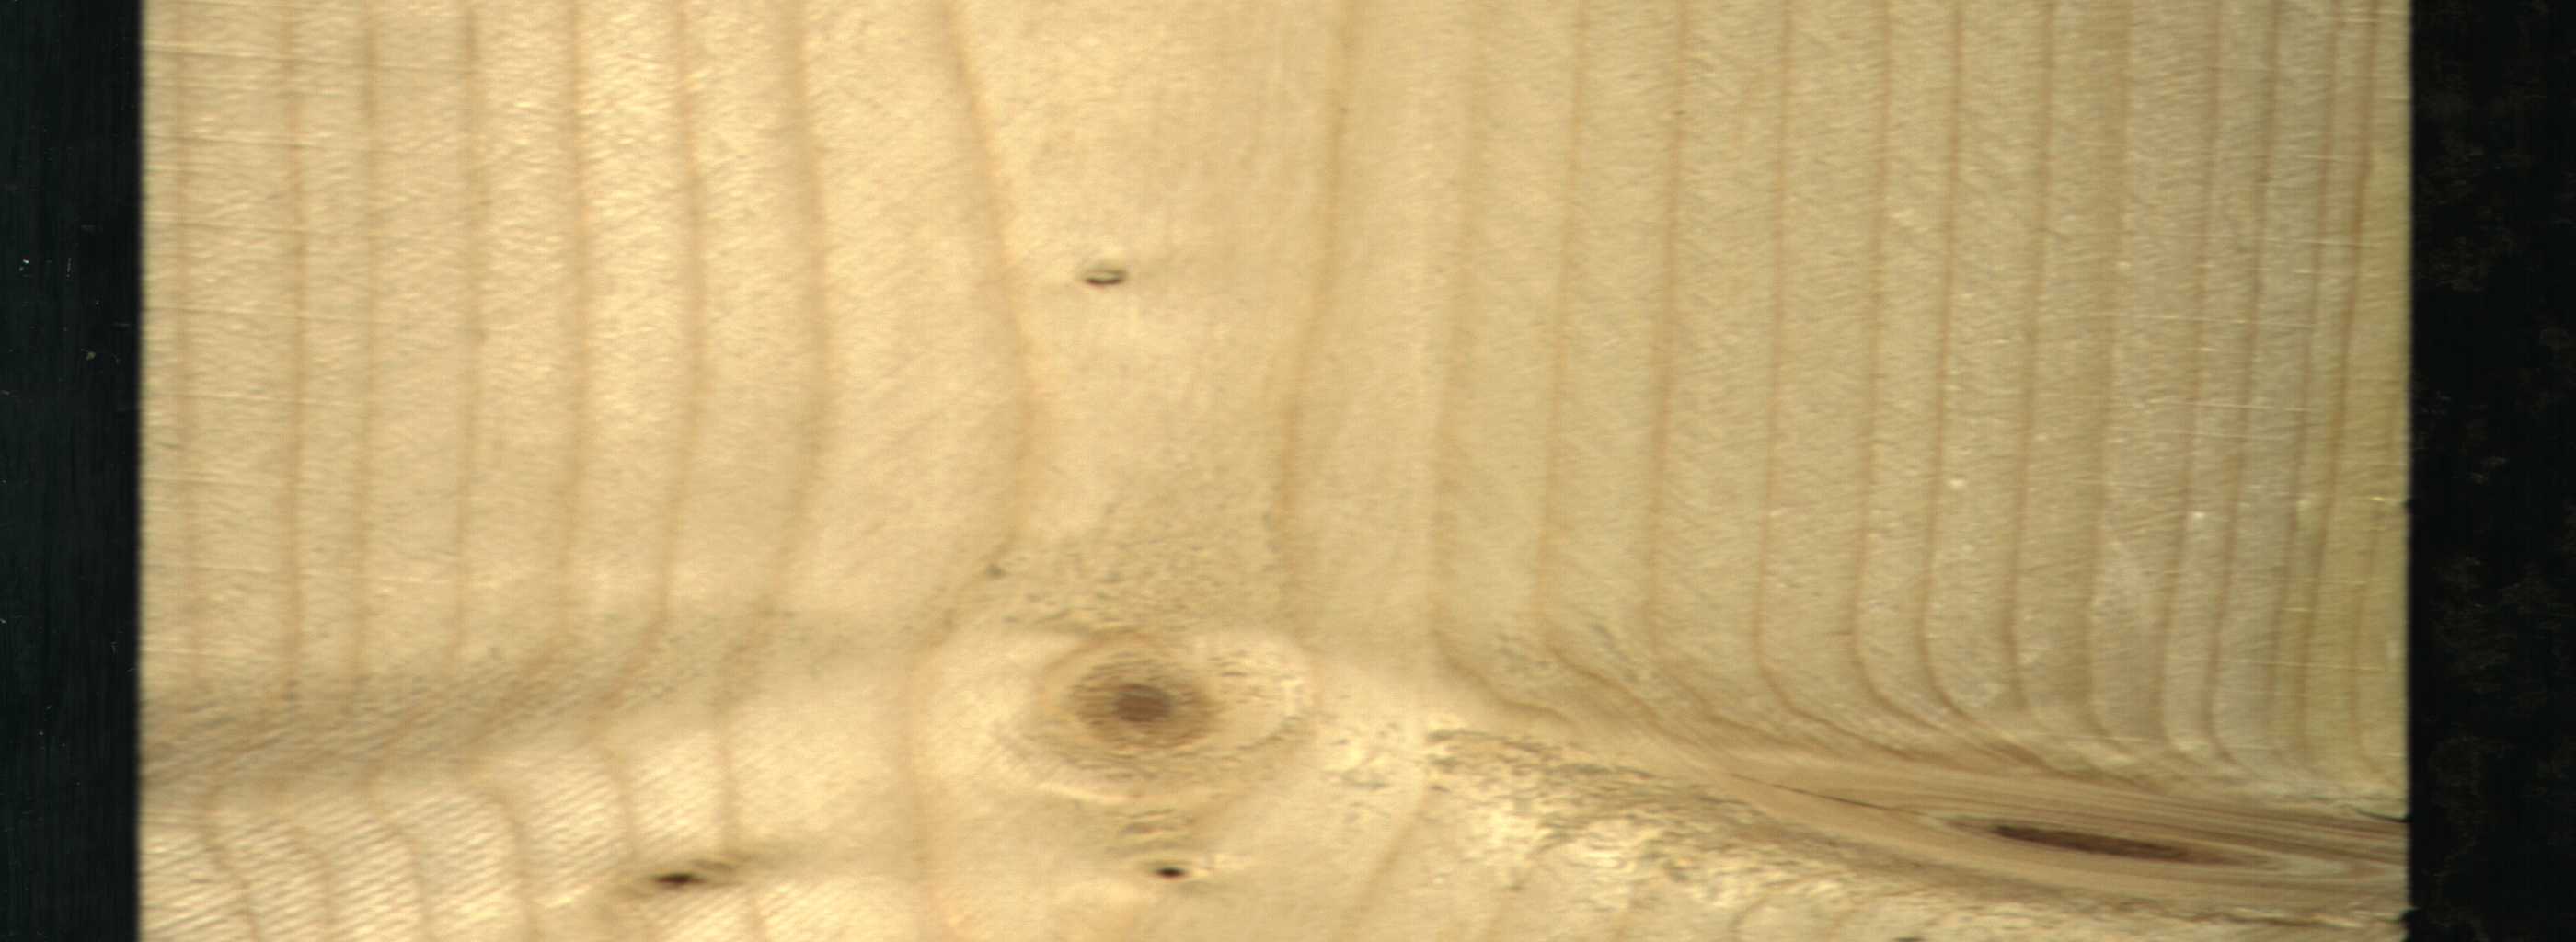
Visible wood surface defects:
Live_Knot
Live_Knot
Live_Knot
Live_Knot
Live_Knot